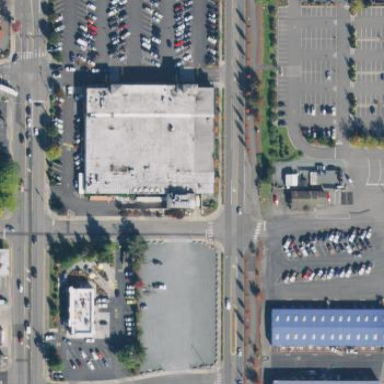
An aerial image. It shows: Retail building housing supermarket.